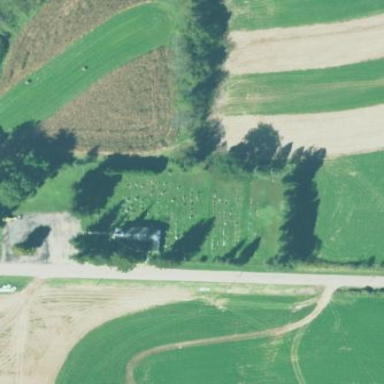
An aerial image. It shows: Cemetery.